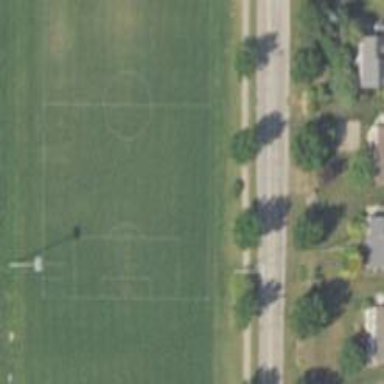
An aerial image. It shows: Soccer pitch for leisureland activities.